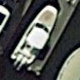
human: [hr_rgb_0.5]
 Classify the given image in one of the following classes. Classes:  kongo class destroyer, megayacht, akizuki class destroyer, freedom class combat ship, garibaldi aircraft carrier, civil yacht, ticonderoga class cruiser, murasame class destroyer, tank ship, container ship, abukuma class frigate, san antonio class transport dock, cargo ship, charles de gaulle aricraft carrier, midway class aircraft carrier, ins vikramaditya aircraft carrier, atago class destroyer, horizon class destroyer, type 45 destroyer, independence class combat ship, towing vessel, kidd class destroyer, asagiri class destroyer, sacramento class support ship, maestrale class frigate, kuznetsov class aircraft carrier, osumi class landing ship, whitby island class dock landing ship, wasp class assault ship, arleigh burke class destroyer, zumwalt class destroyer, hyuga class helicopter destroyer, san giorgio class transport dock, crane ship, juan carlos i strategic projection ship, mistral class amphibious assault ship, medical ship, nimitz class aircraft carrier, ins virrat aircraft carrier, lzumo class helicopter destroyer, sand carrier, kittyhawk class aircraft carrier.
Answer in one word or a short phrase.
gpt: Civil yacht